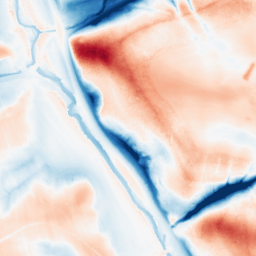
Category: classical
Decomposition family: gaussian_anisotropic
Decomposition parameters: sigma_x: 10
sigma_y: 20
Upsampling method: quintic
Upsampling parameters: scale: 8
Upsampling scale: 8